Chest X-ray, AP view. Patient: 16 years old, sex F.
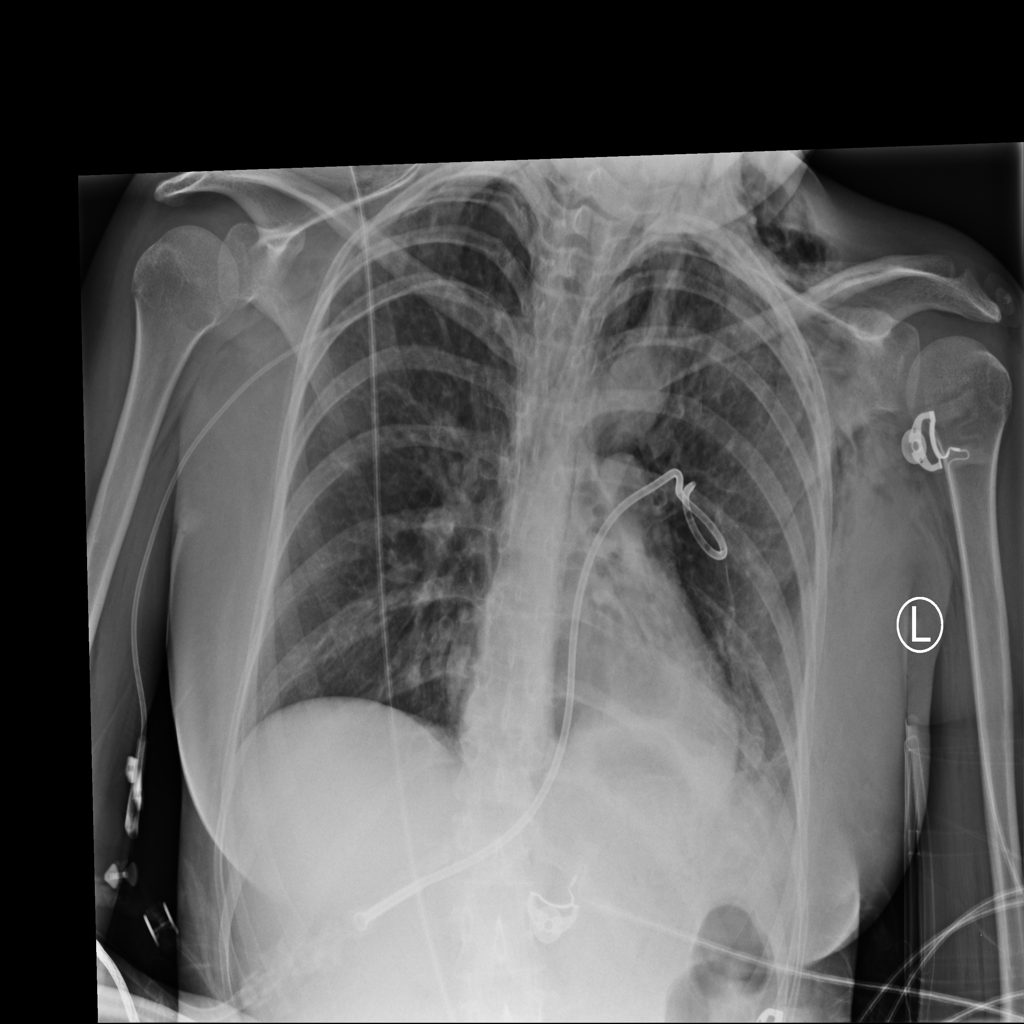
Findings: Atelectasis